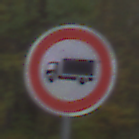
Verkehrszeichen: VerbotFuerKraftfahrzeugeUeberDreiKommaFuenfTonnen
Umgebung: Outdoor, Nature
Tageszeit: SunriseSunset
Wetter: PartlyCloudy
Licht: Natural
Jahreszeit: Autumn
Kontrast: LowContrast